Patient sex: F
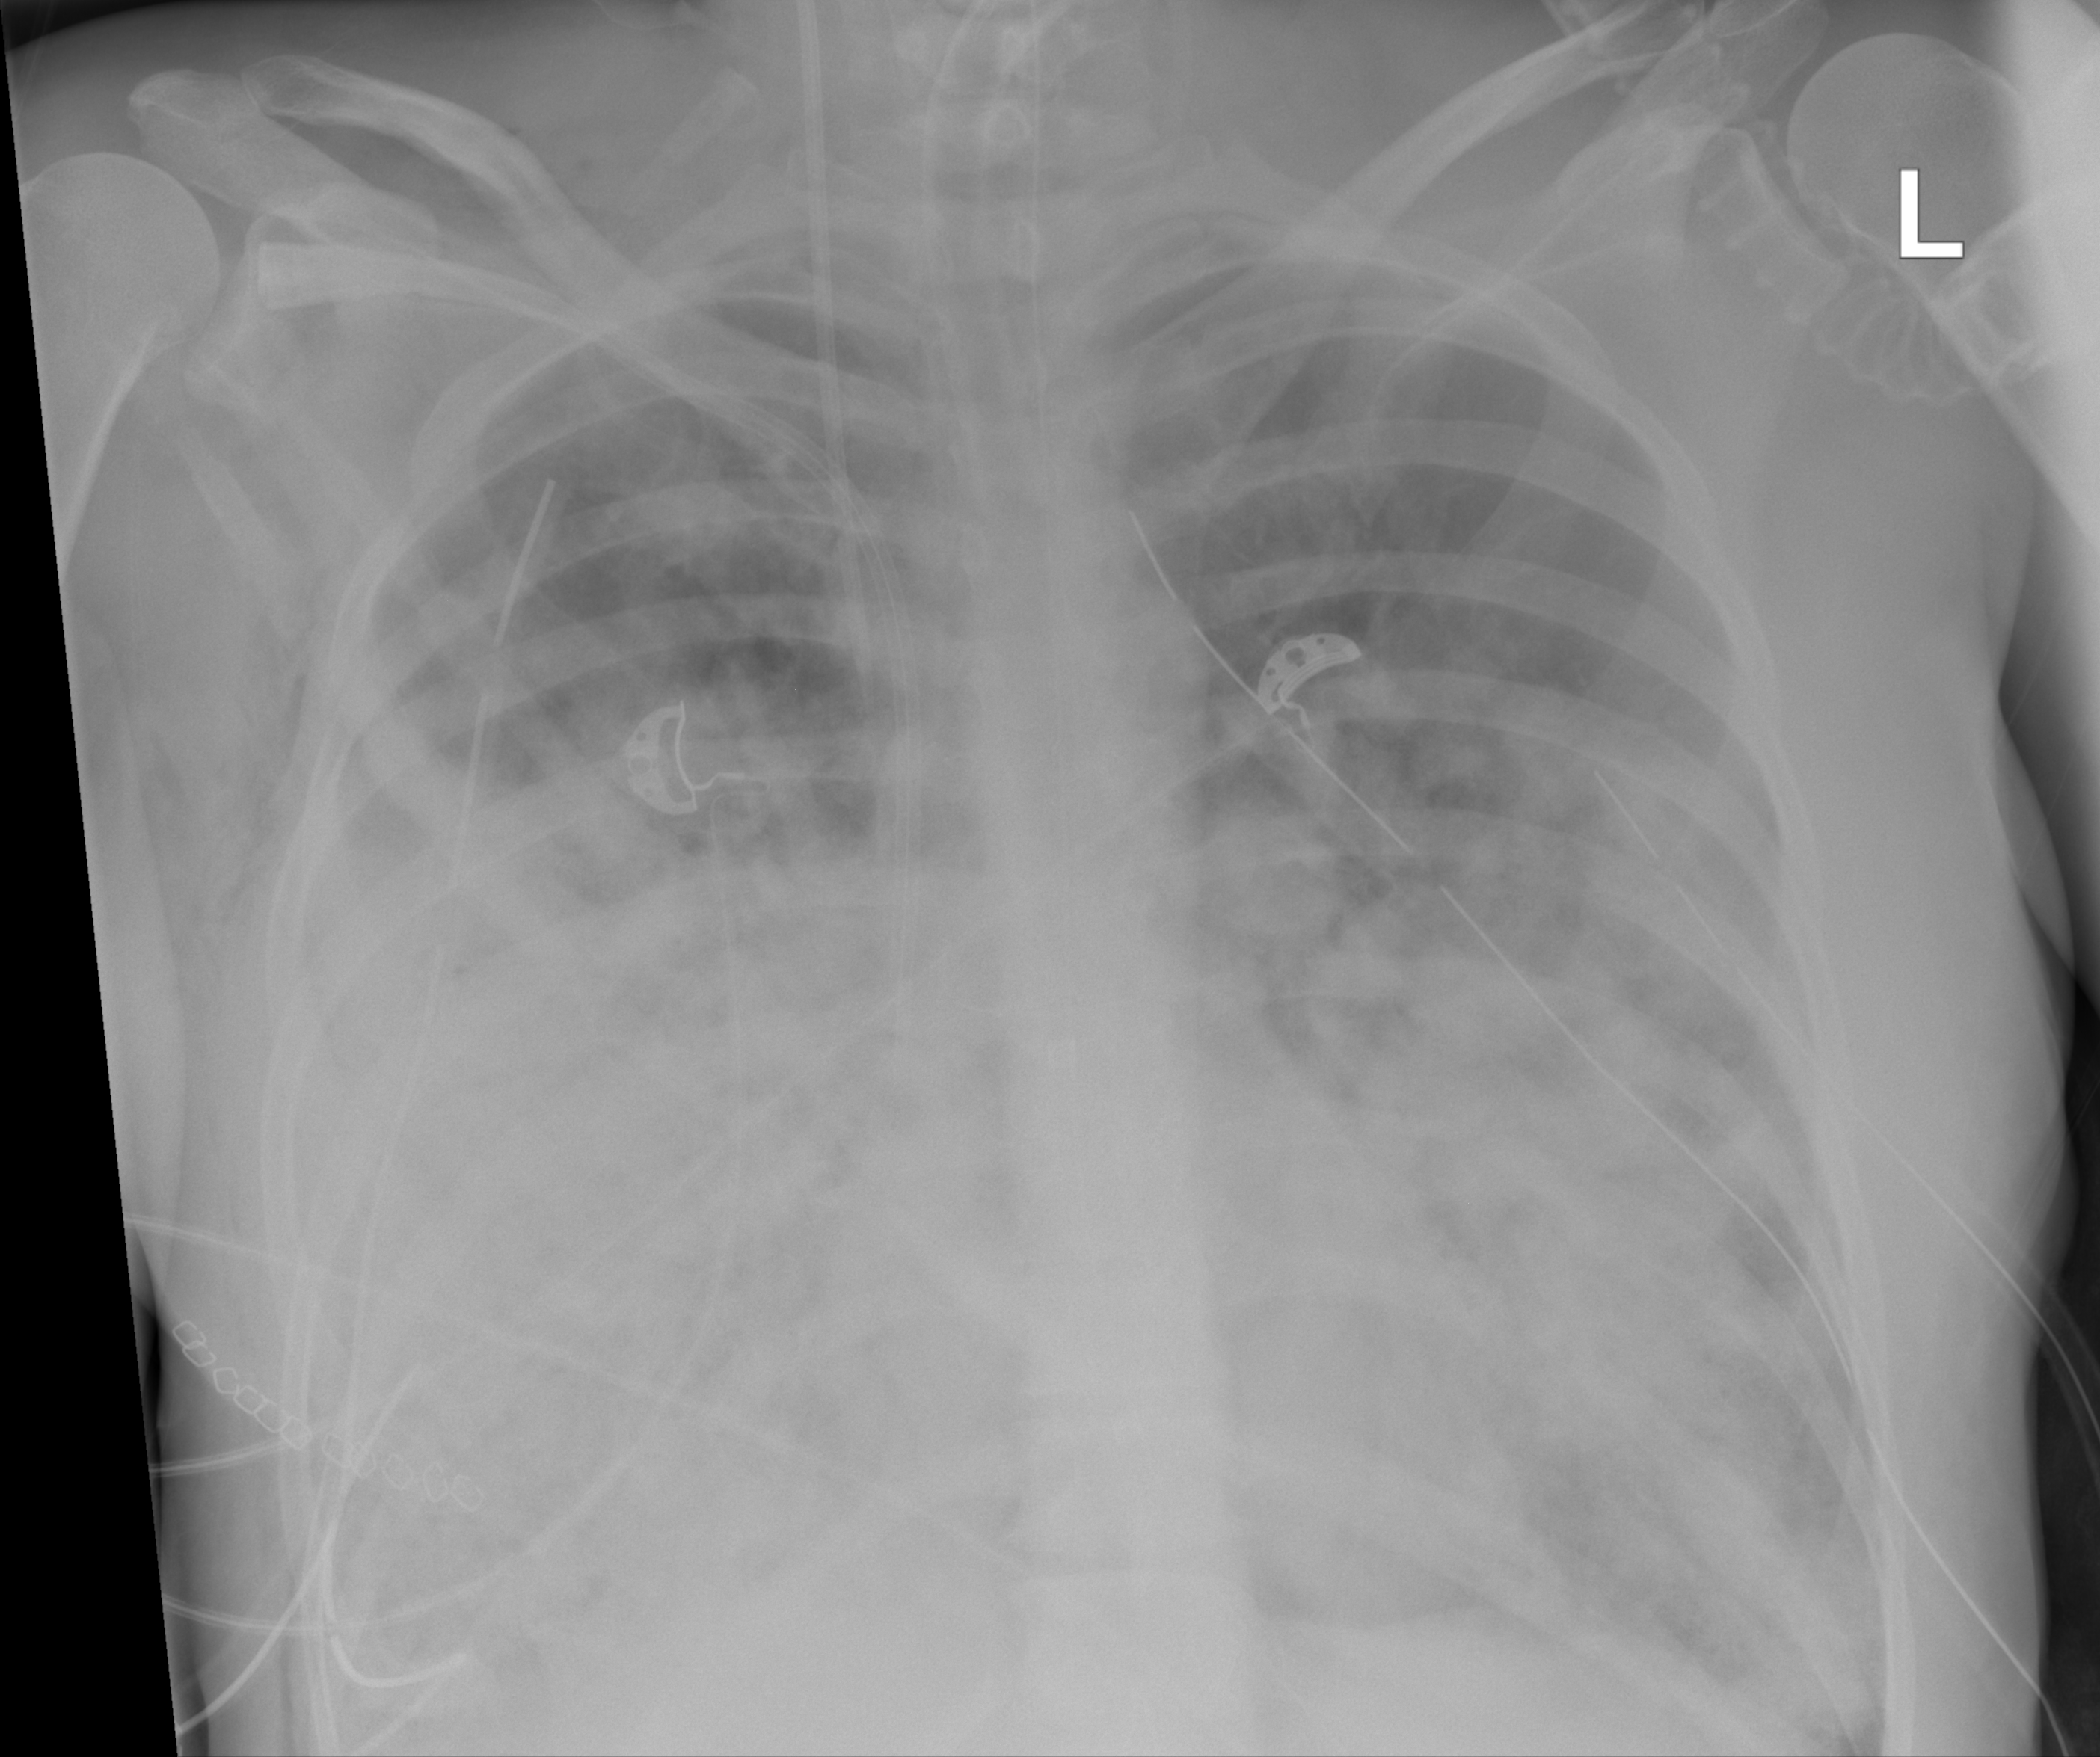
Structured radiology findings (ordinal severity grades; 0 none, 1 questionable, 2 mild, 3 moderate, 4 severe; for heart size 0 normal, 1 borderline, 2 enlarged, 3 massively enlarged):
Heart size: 0
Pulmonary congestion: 1
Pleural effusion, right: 2
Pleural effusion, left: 2
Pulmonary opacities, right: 4
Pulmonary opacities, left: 4
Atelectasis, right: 4
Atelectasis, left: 3